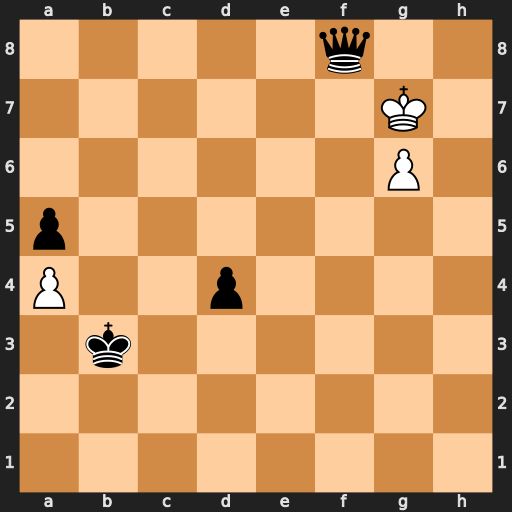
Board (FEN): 5q2/6K1/6P1/p7/P2p4/1k6/8/8
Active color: w
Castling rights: -
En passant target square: -
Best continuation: Kxf8 Kc3 g7 d3 g8=Q